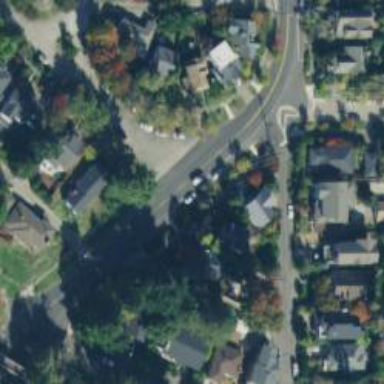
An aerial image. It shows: Residential road with separate sidewalk.